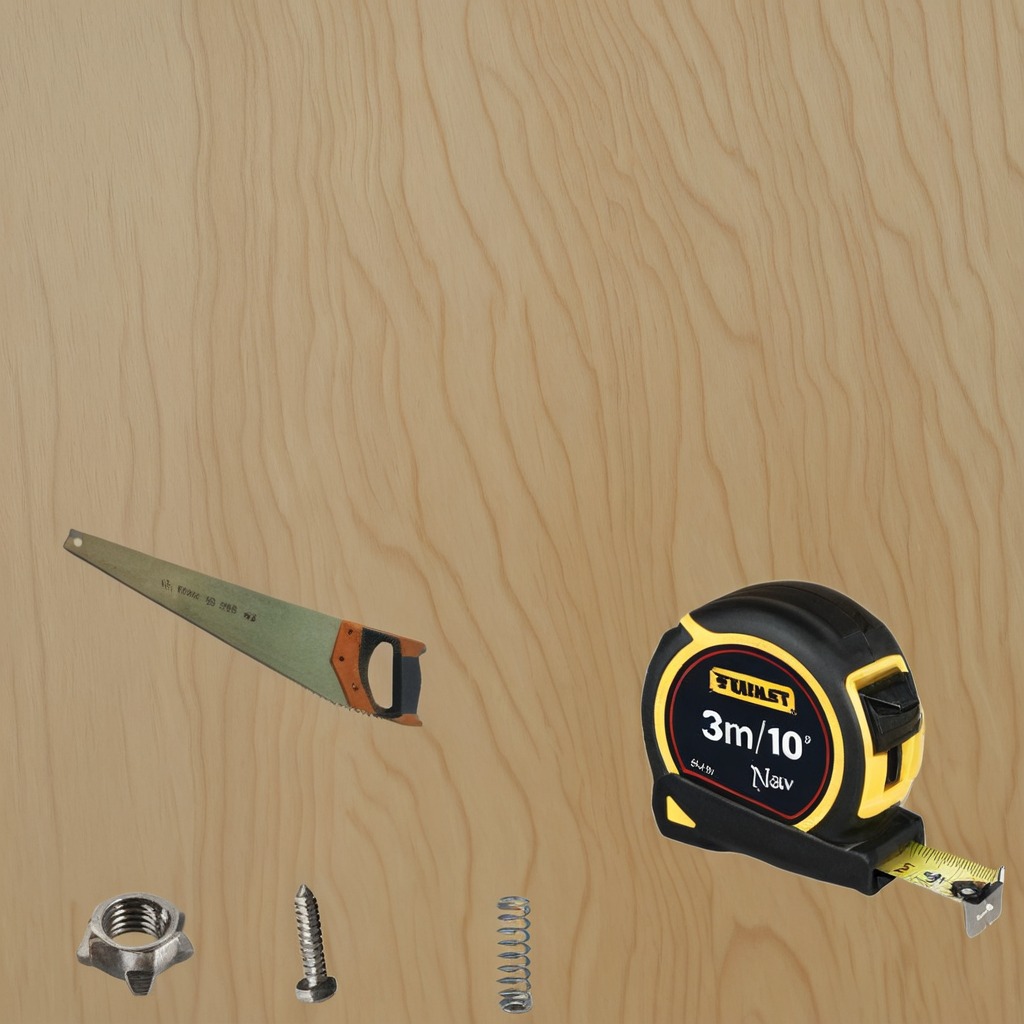
A measuring tape, a metal machine screw, a coiled metal spring, a handheld metal saw, and a metal nut are lying on the plywood surface.